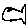
Label: fish